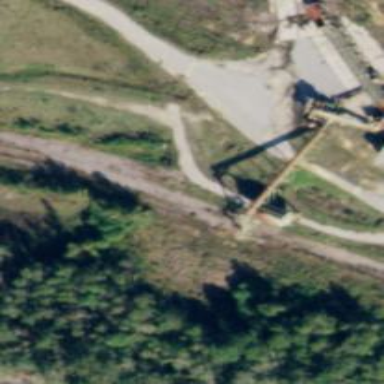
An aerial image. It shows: Loading tower along the railway.